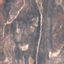
Land use / land cover class: HerbaceousVegetation